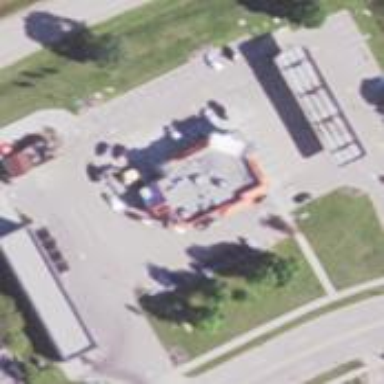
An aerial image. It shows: Convenience shop.